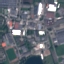
Land use / land cover: Industrial